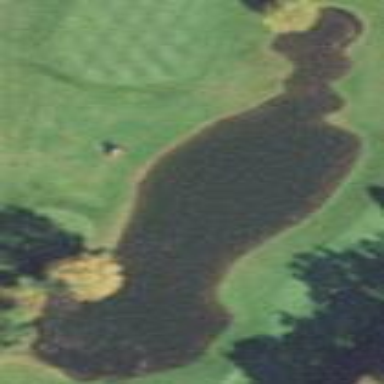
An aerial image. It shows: Scenic view of water hazard on golf course. The natural water feature adds beauty to the landscape.